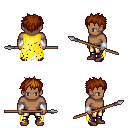
a pixel art fantasy rpg character, male body template, human, dark skin, yellow tattered cape, gold greaves, brunette bedhead hairstyle, white cloth bracers, maroon shoes, spear, four views (front, back, left, right), 2x2 character sprite sheet, small pixel art, hard edges, no anti-aliasing